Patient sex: M
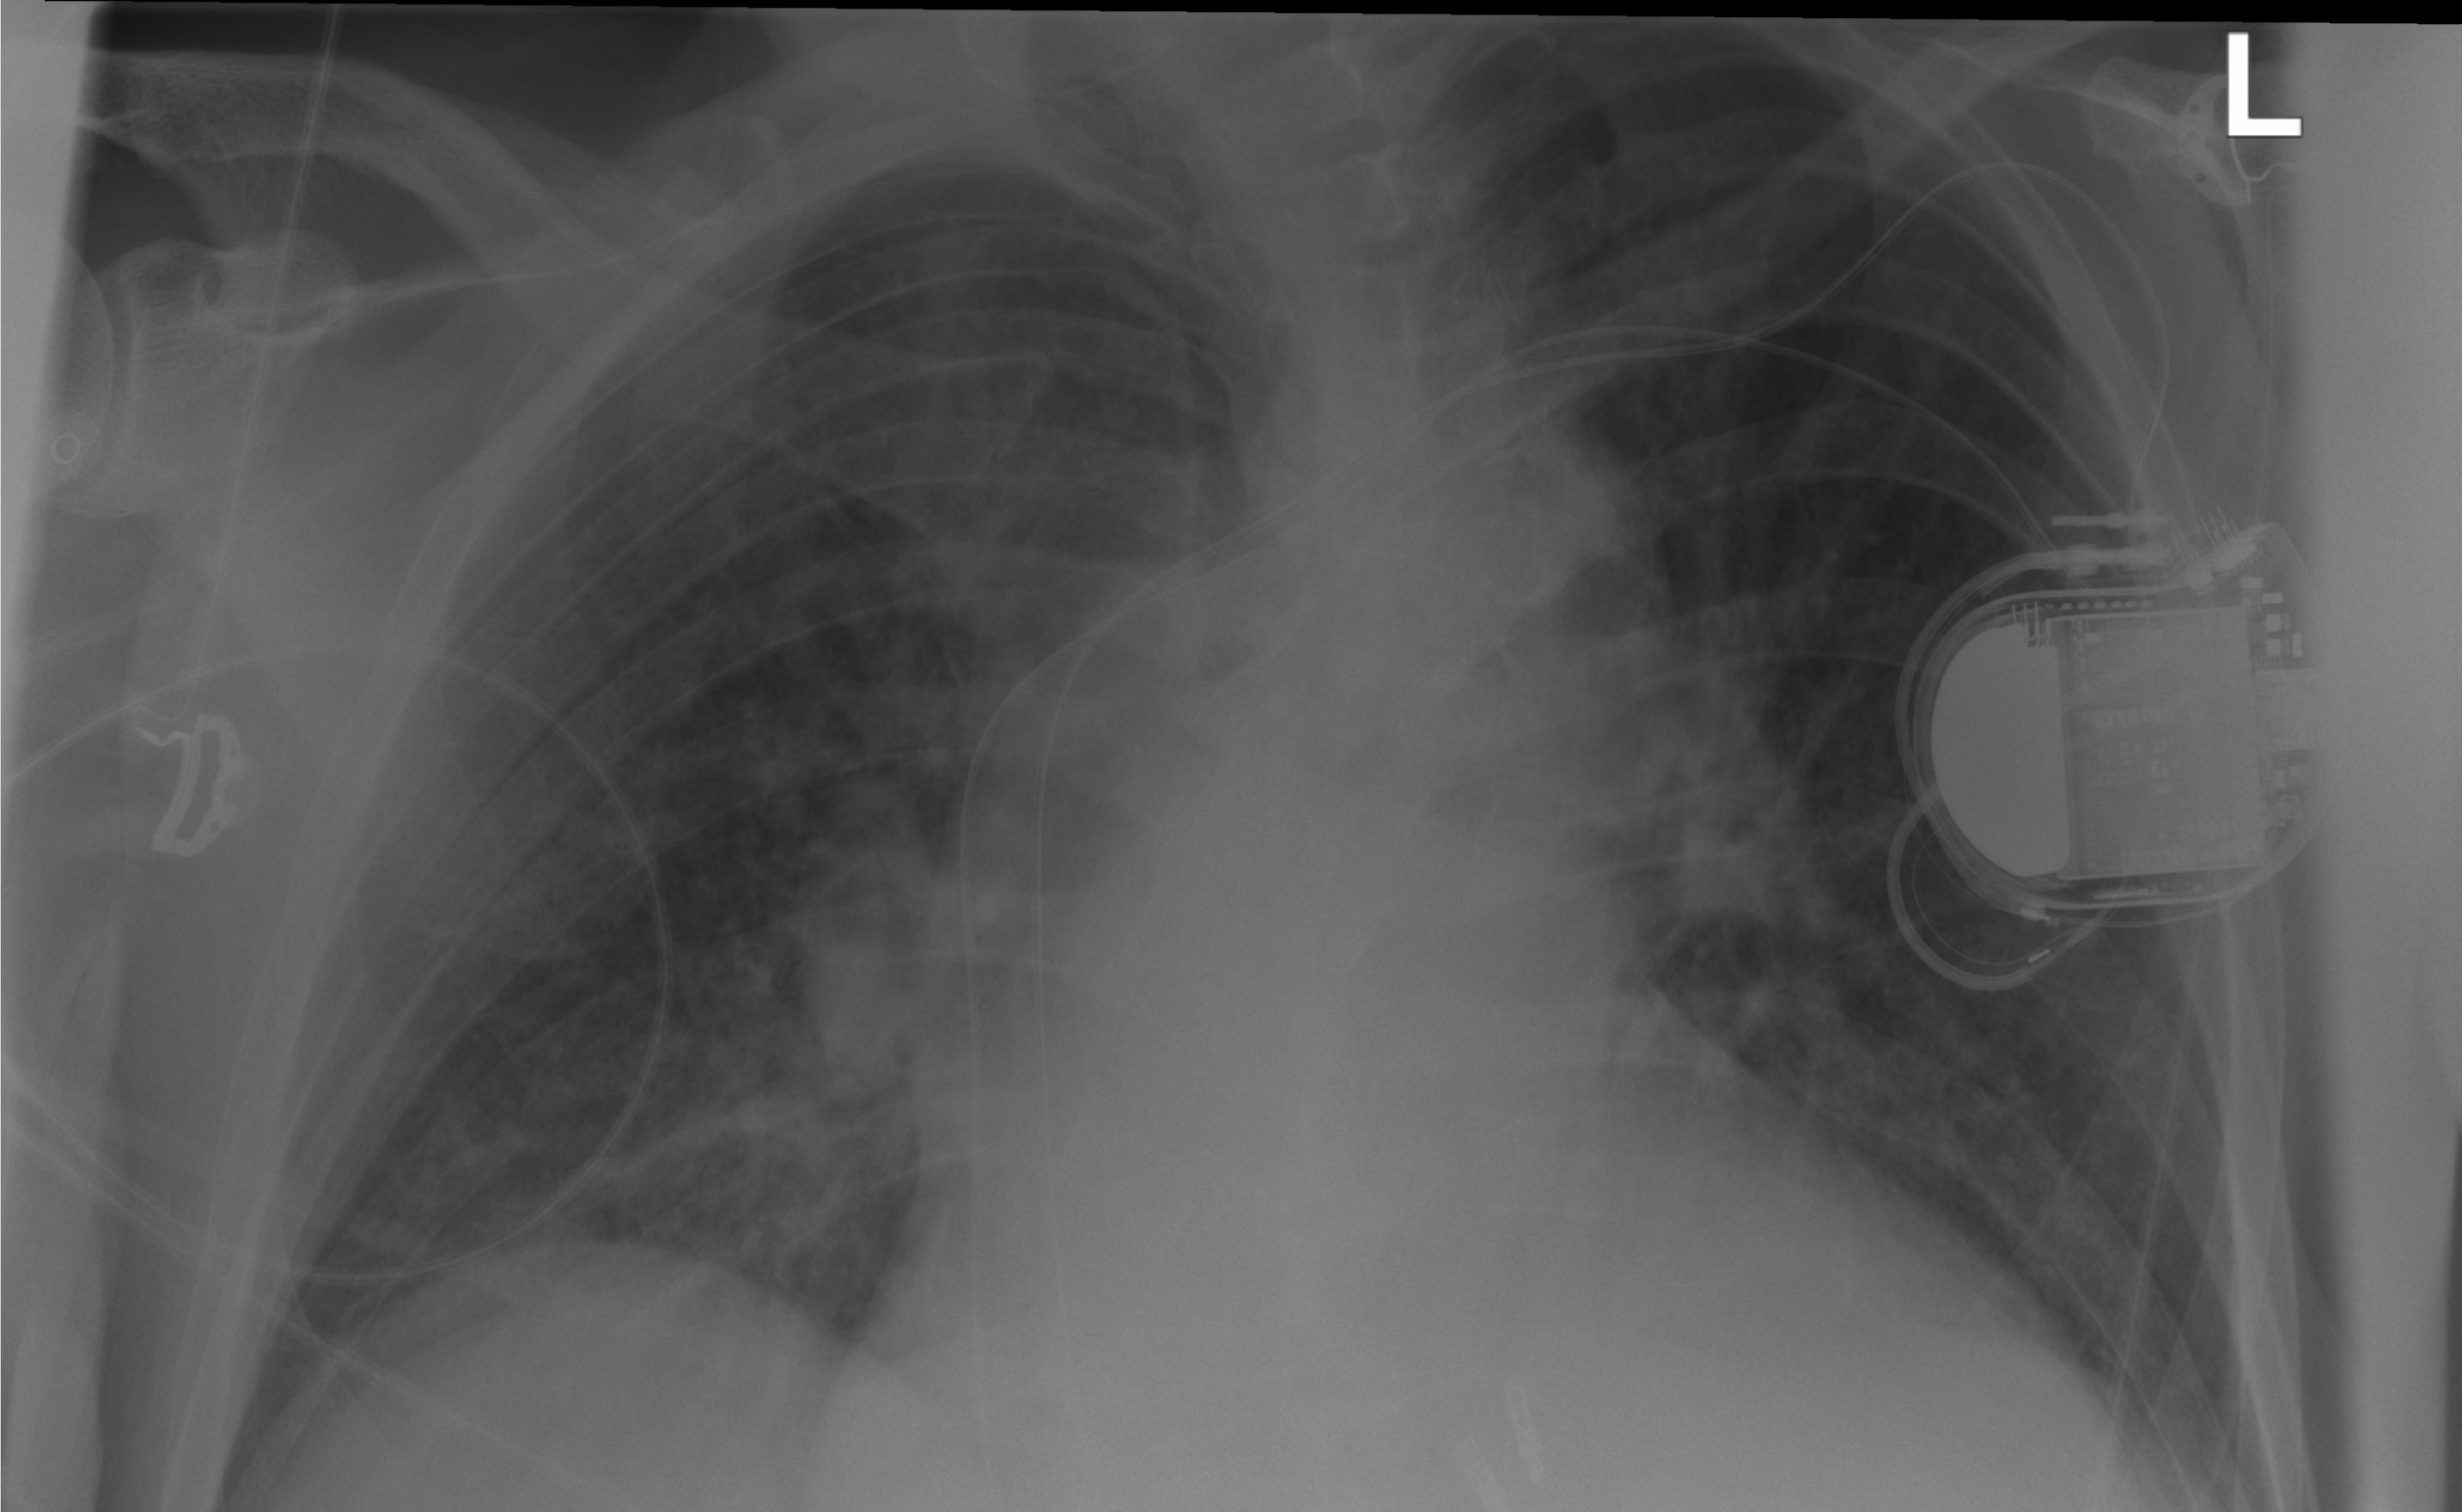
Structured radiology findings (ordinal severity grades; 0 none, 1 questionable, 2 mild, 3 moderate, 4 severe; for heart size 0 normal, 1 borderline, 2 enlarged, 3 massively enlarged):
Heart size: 2
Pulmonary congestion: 2
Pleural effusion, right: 0
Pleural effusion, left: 0
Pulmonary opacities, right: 0
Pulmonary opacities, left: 0
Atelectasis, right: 2
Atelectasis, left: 0